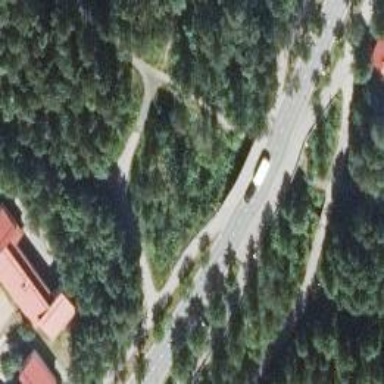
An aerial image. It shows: Asphalt cycleway.